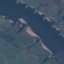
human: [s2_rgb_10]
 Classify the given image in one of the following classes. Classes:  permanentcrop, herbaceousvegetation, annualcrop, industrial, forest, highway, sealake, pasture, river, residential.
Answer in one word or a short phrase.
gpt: River